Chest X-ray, PA view. Patient: 76 years old, sex M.
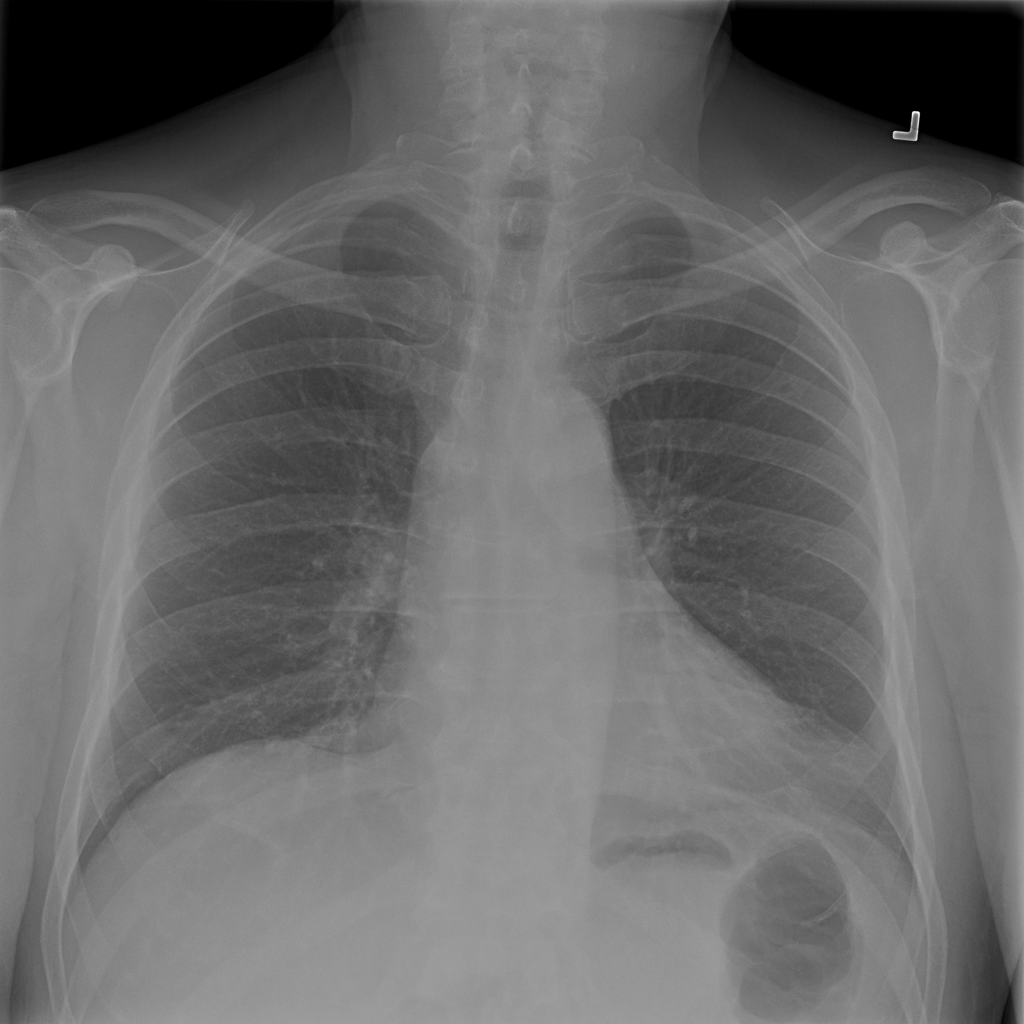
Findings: No Finding